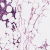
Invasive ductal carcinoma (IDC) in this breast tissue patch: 1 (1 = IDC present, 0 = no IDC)